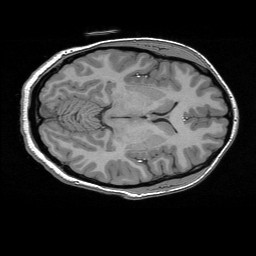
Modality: T1w
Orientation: axial